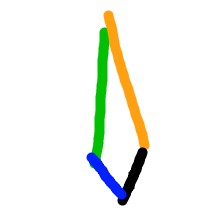
Shape: kite